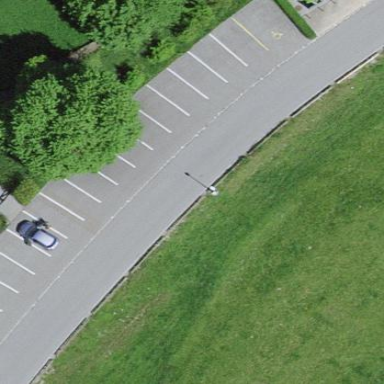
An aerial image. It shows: Street-side parking area.